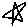
Label: star